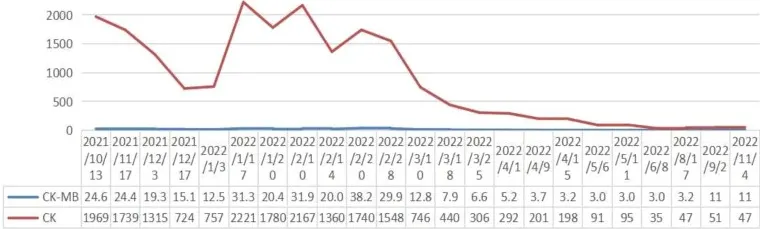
Changes of CK and CK-MB throughout the process of the treatment.
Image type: chart (chart)